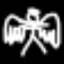
Label: angel